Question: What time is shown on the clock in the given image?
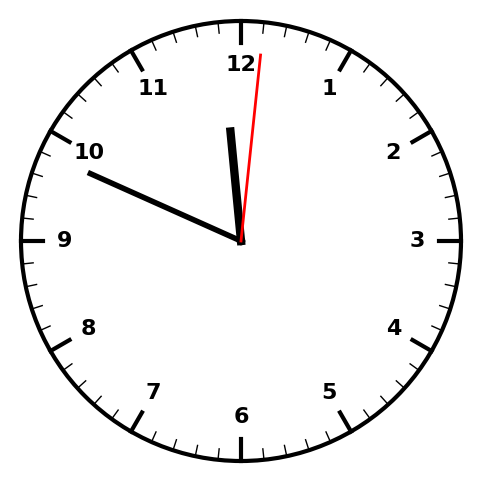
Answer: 11:49:01